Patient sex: M
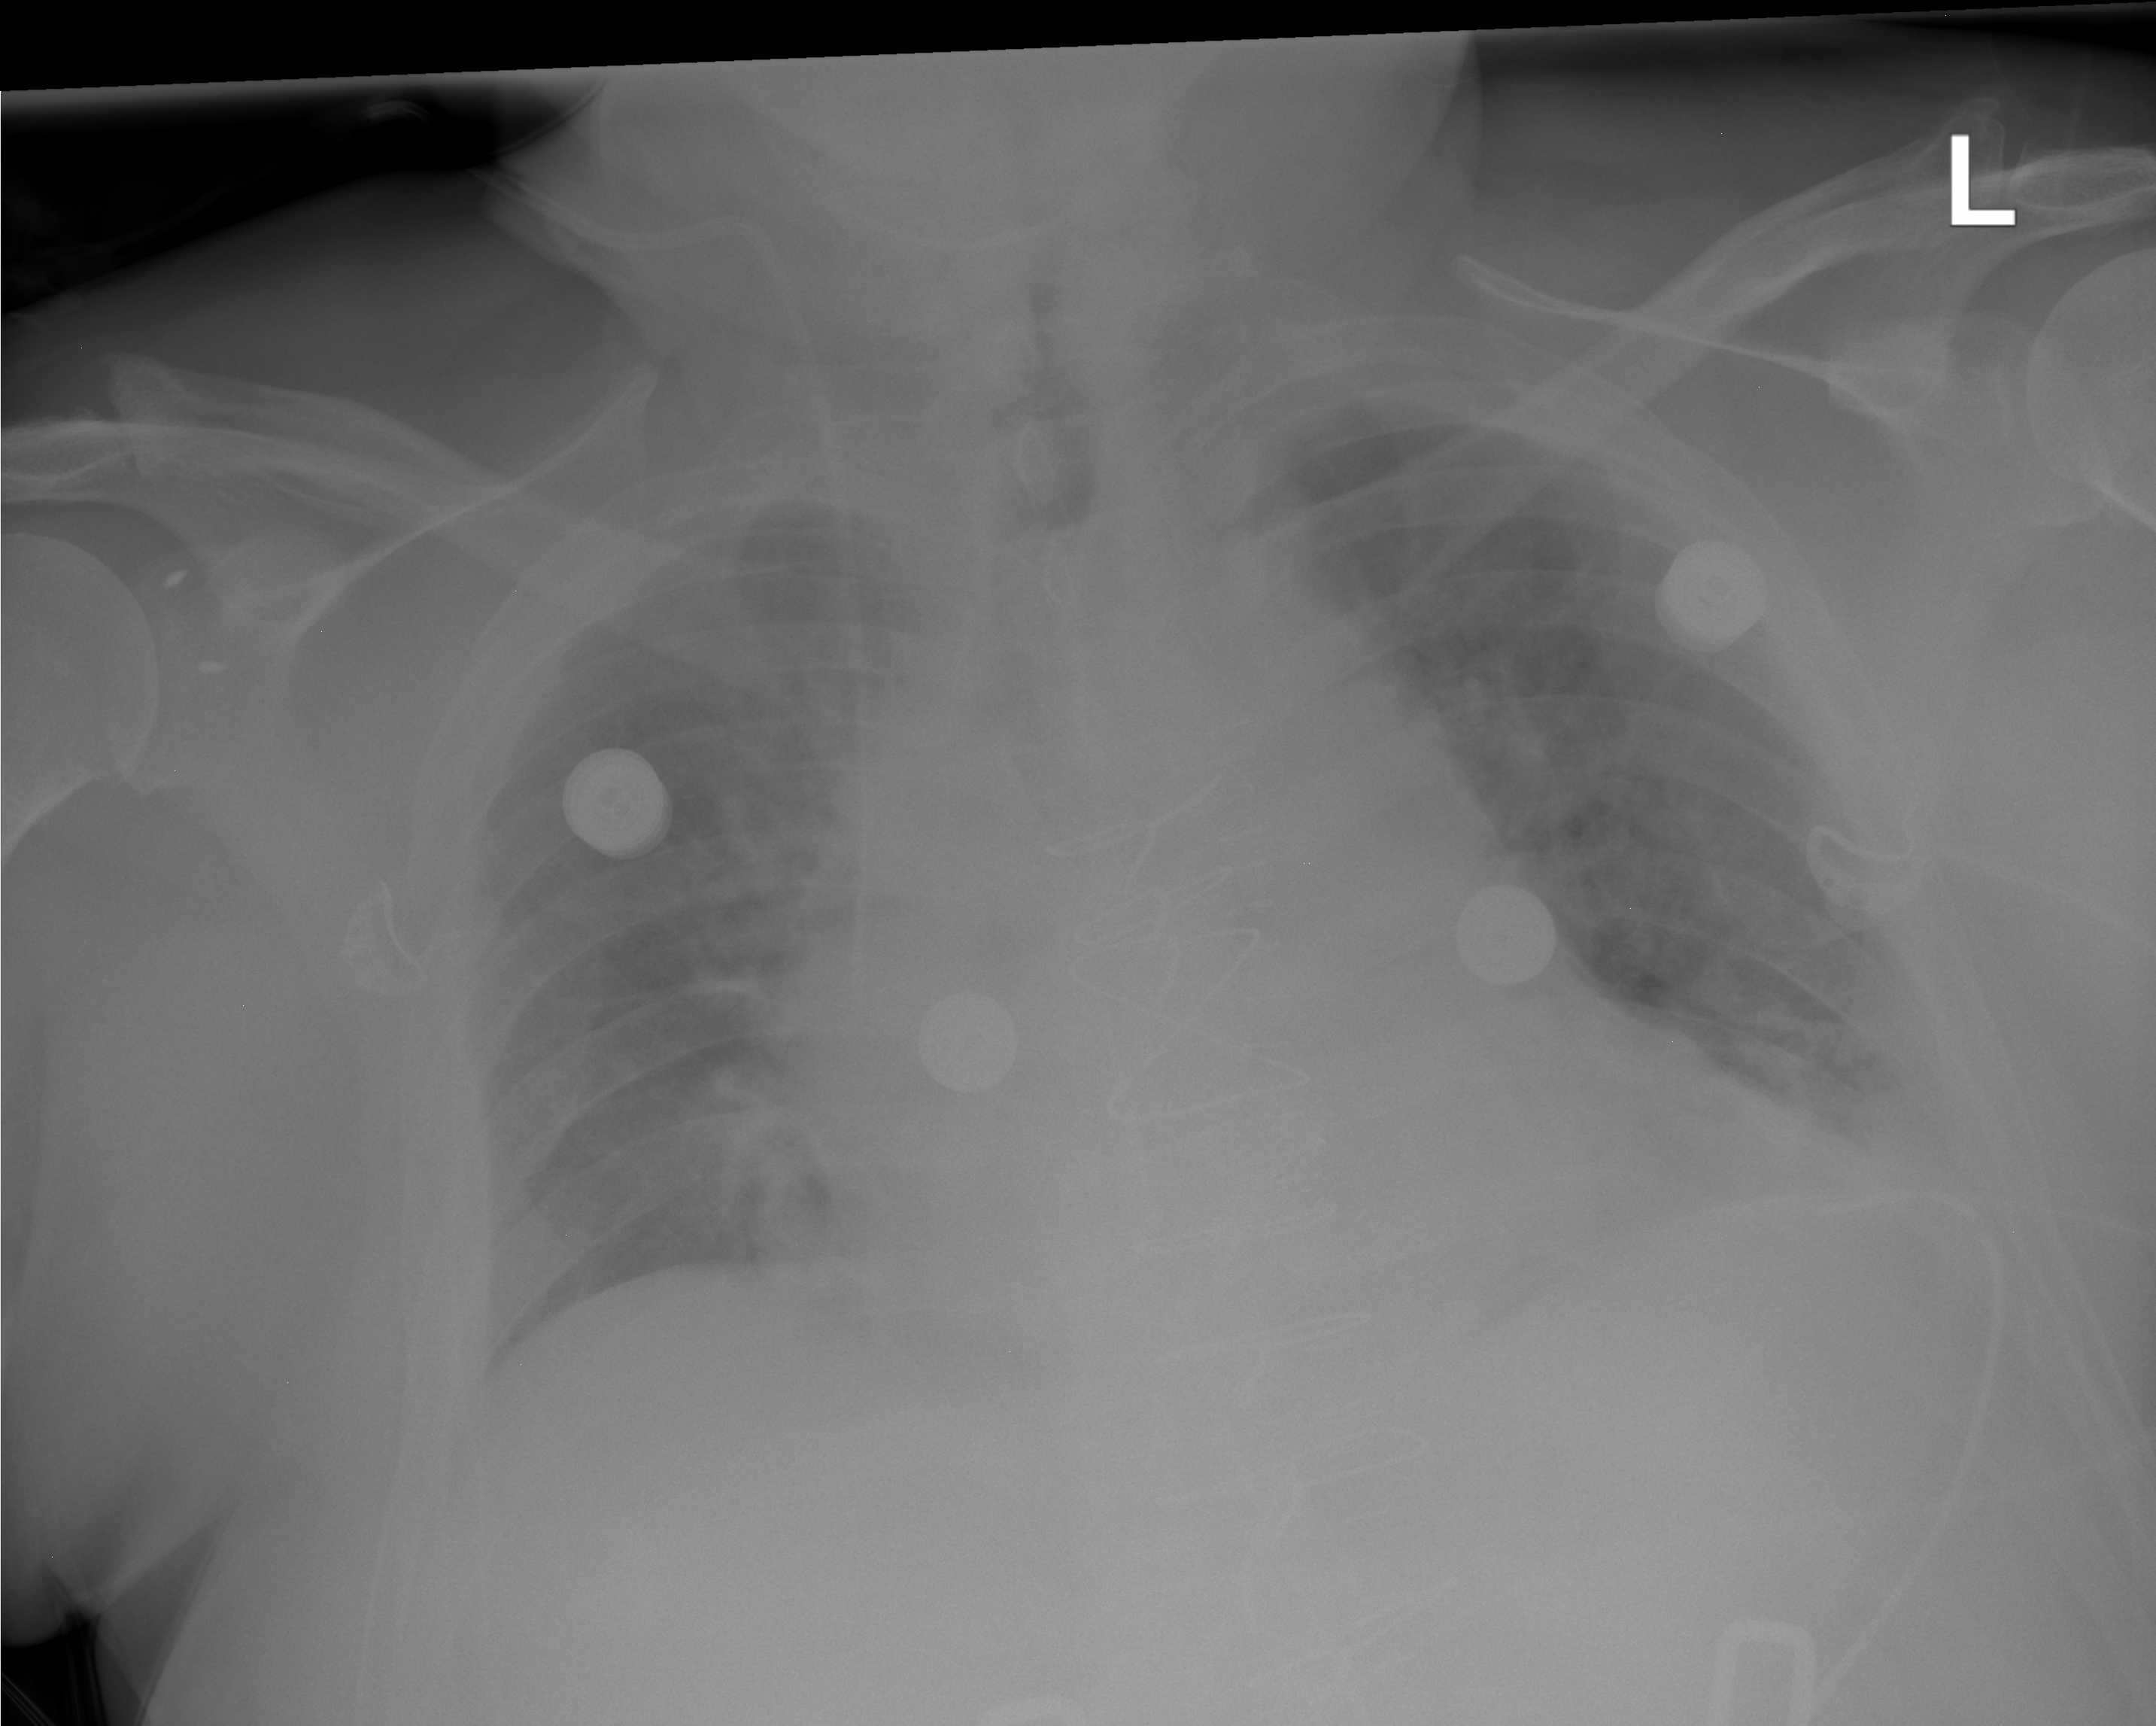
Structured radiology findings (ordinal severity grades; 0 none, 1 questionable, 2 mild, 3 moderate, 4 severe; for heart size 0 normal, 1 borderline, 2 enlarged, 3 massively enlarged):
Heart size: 2
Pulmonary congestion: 2
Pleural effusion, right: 0
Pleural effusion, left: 0
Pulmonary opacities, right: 0
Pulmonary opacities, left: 0
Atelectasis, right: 0
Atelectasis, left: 2